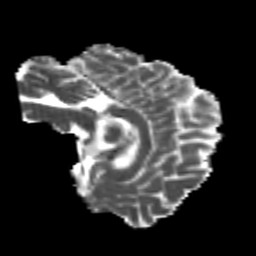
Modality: MD
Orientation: sagittal
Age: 21
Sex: male
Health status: healthy
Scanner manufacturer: philips
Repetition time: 7.387 s
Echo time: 0.08599 s